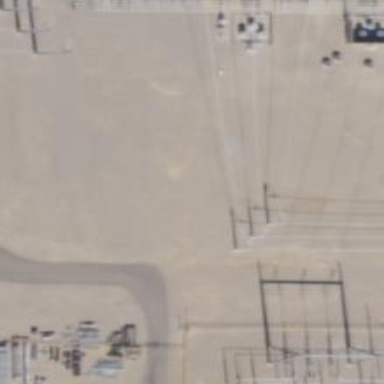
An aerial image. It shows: Power tower.